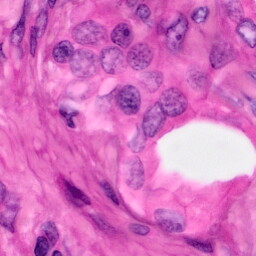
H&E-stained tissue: Pancreatic